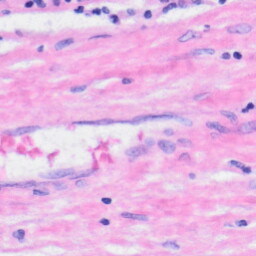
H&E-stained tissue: Liver